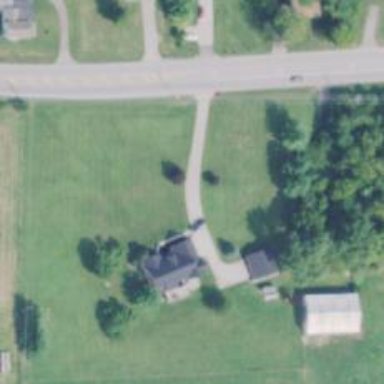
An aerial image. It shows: Driveway leading to service road.